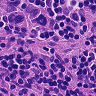
Metastatic tissue present: yes